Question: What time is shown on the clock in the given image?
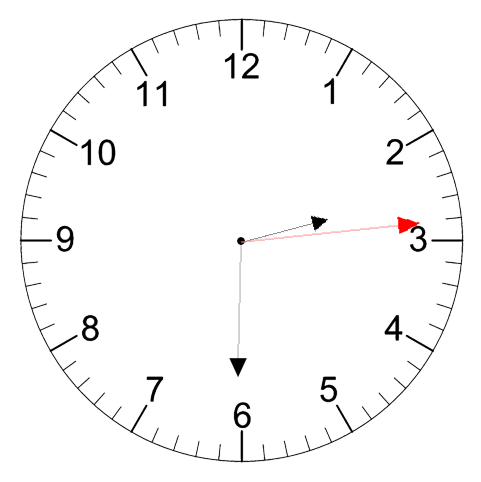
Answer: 02:30:14